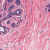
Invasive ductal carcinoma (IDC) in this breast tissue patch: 0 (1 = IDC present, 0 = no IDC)